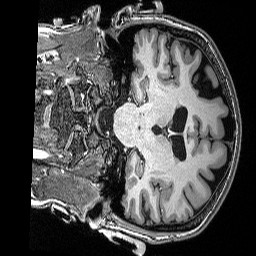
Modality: T1w
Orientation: coronal